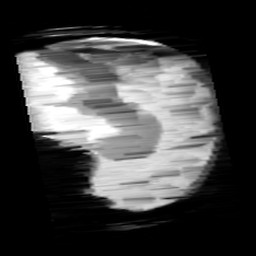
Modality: minIP
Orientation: sagittal
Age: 11
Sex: male
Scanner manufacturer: siemens
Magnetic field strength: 3 T
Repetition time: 0.027 s
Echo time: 0.02 s